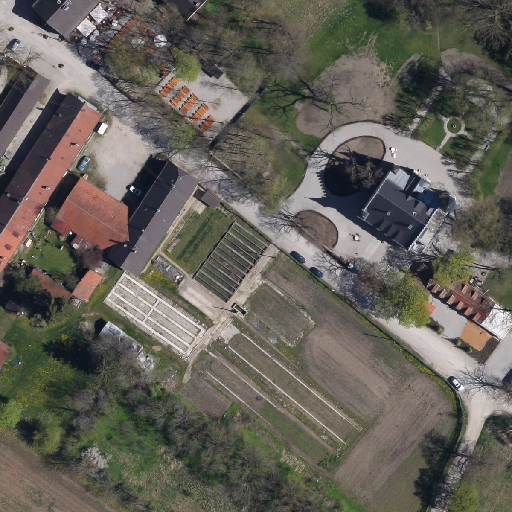
Referring expression: sidewalk